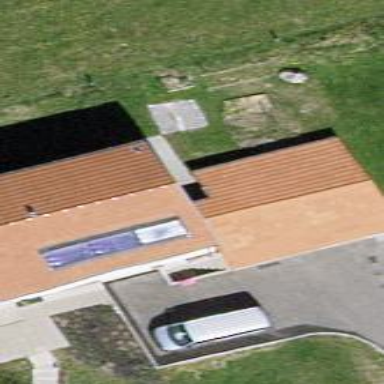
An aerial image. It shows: Garage.